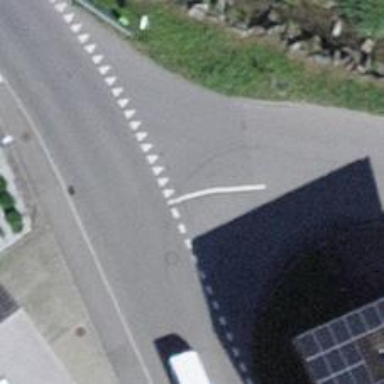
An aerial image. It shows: Road with stop sign.